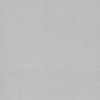
Label: dusty